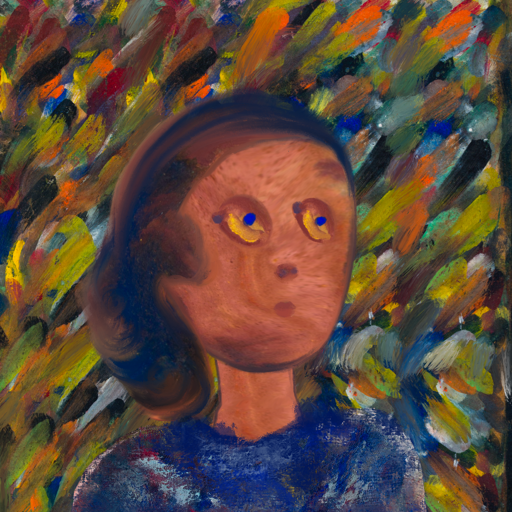
Background: An_Impression, Head And Neck Side: Mother_And_Son_Mother, Face Side: Mother_And_Son_Son, Bust: Irani, Hair Side: Mother_And_Son_Son, Head Accessory: Blank, Second Necklace: Blank, Necklace: Blank, Baby: Blank